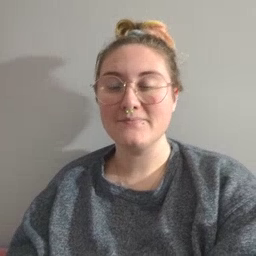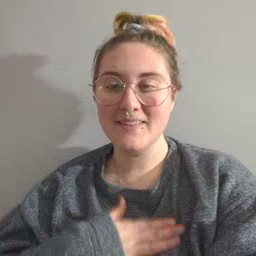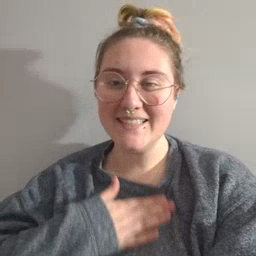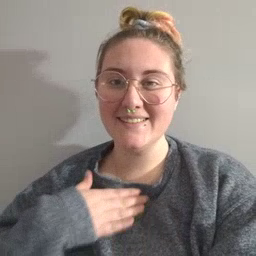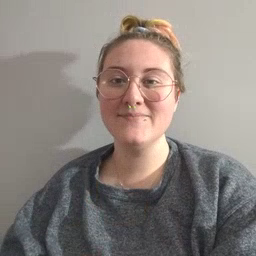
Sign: please